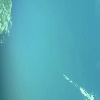
Label: water